Question: I am creating a ASP.Net MVC project in Visual Studio Community 2015 where I have to enable users to create and manage advertisements. This is a one-to-many relationship meaning that a user may create as many advertisements as he pleases. Every user can see all advertisements but only the ones that created them can edit them. Since the MVC template already comes with Identity implemented, I want to use the class ApplicationUser as my user class.
I added a class Avertisement to my Model folder that looks like this:
'''
public class Advertisement
{
public int AdvertisementId { get; set; }
public string Description { get; set; }
public string ApplicationUserID { get; set; }
public virtual ApplicationUser ApplicationUser { get; set; }
}
'''
Then I added the Advertisement DbSet to the ApplicationDbContext class:
'''
public class ApplicationDbContext : IdentityDbContext<ApplicationUser>
{
public ApplicationDbContext() : base("DefaultConnection", throwIfV1Schema: false) {}
public DbSet<Advertisement> Advertisements { get; set; }
public static ApplicationDbContext Create()
{
return new ApplicationDbContext();
}
}
'''
Afterwards, I enable migrations and rebuild the solution:
'''
Enable-Migrations
add-migrations InitialCreate
update-database
'''
Until this point everything runs smoothly. Now comes my problem. I now try scaffolding by adding an Advertisement controller with the "MVC 5 Controller with views, using Entity Framework" template but the generated controller comes with the following <URL> that appears everytime db.ApplicationUsers appears on the controller. I have no idea what I am doing wrong and I've looked everywhere on stackoverflow and the internet but none of the solutions worked for me. What do you think could be wrong?

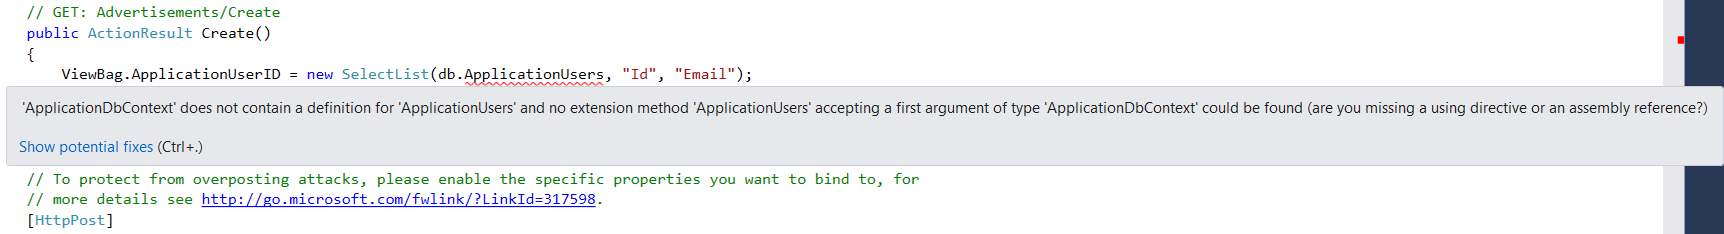
Answer: First you need to add the link between 'ApplicationUser' and 'Advertisment', find the 'ApplicationUser' class and add this:
'''
public class ApplicationUser : IdentityUser
{
// Add this line
// vvvvvvvvvvvvv
public virtual ICollection<Advertisment> Advertisments { get; set; }
}
'''
In your action method, you access the users with this:
'''
db.Users
'''